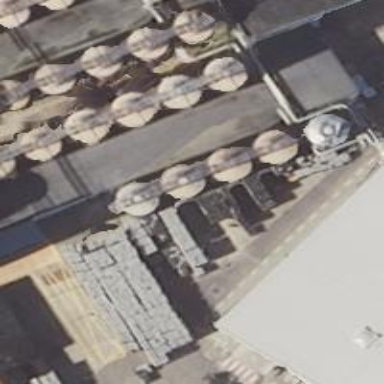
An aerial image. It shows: Storage tank that is man-made.